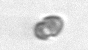
Label: Heterocapsa_rotundata